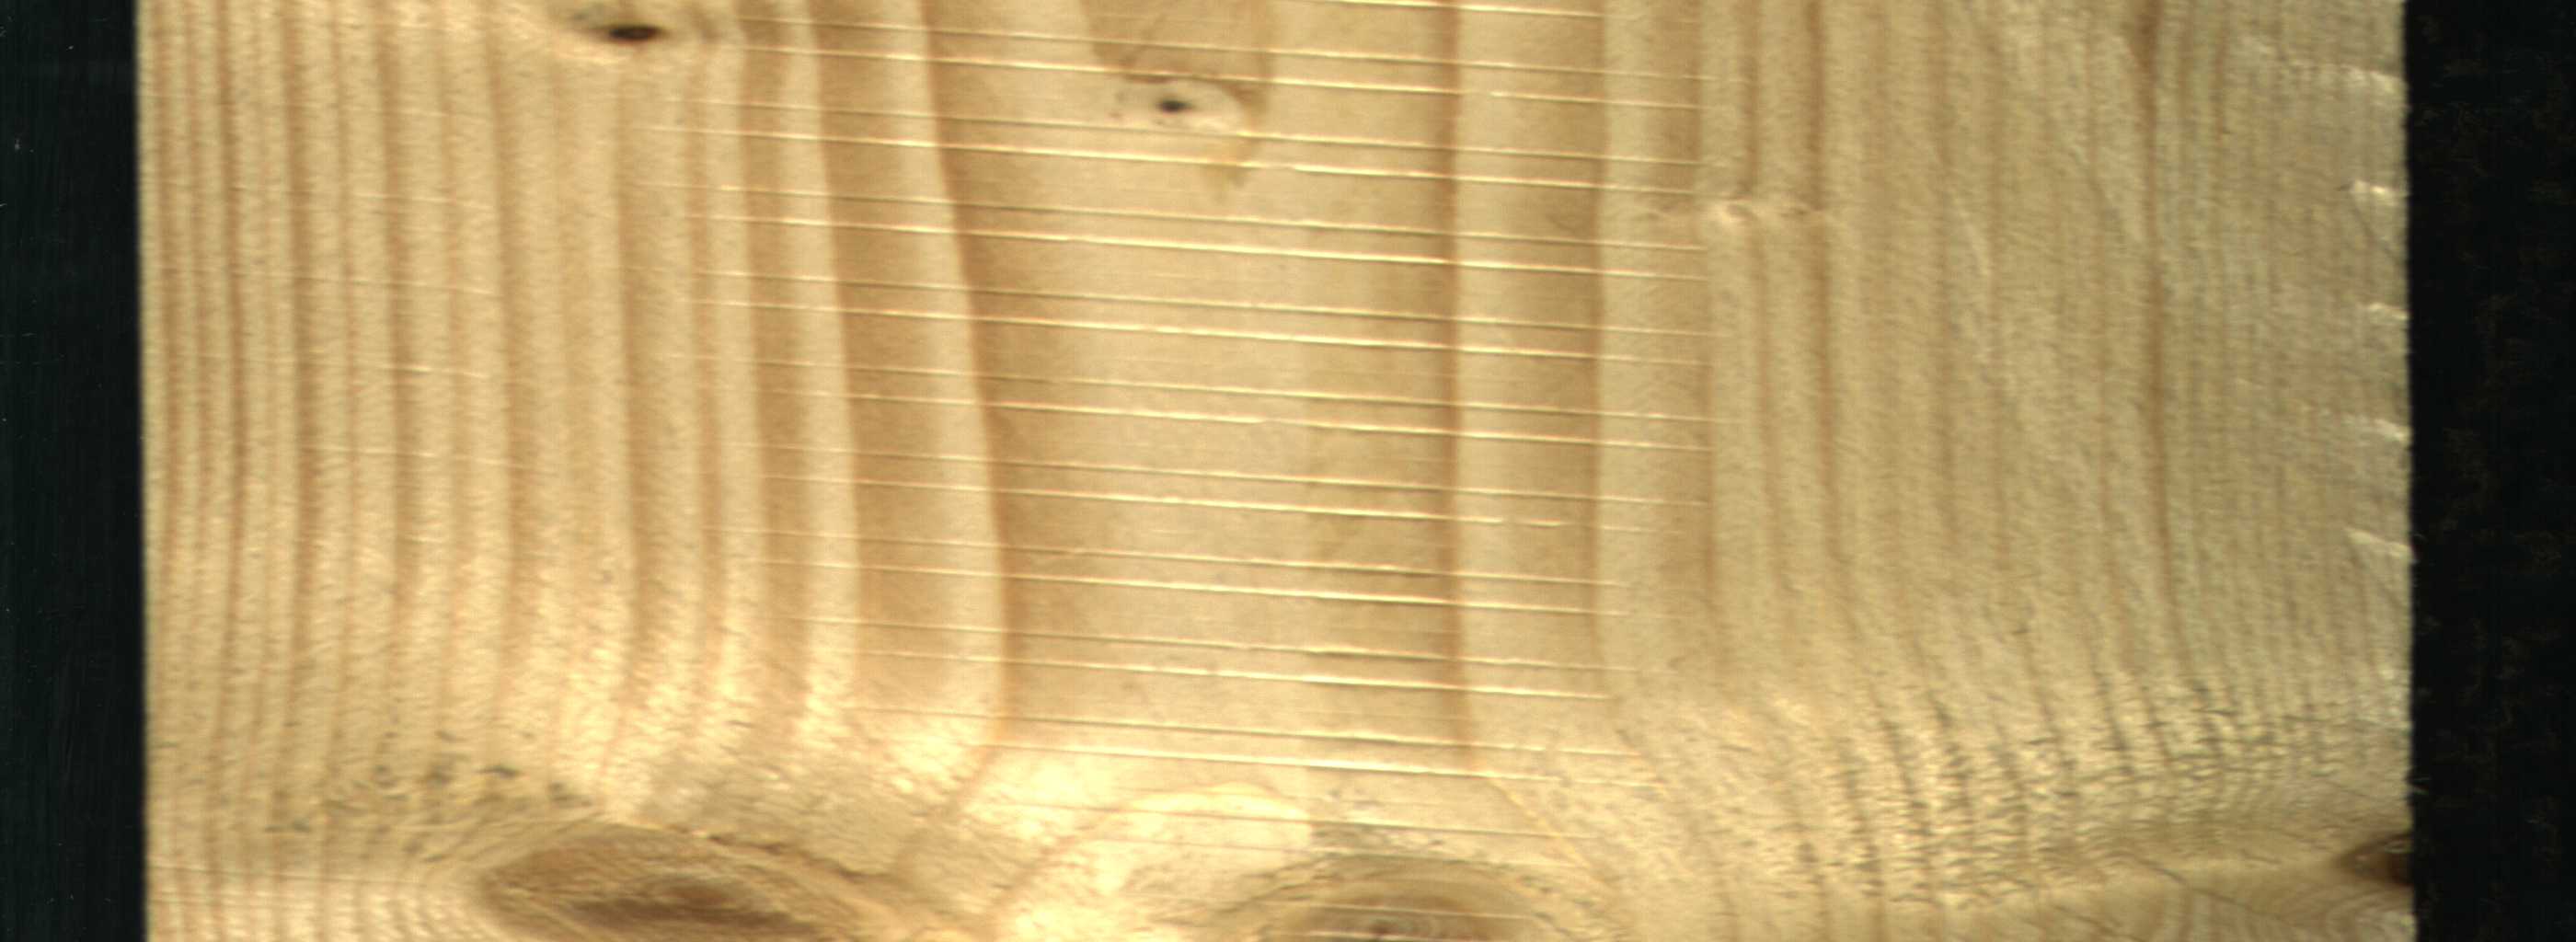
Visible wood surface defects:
Dead_Knot
Live_Knot
Live_Knot
Live_Knot
Live_Knot